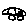
Label: car